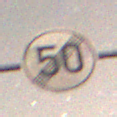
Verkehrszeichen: EndeGeschwindigkeit50
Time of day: Night
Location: Outdoor (Suburban)
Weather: Clear
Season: NotSpecified
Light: Artificial